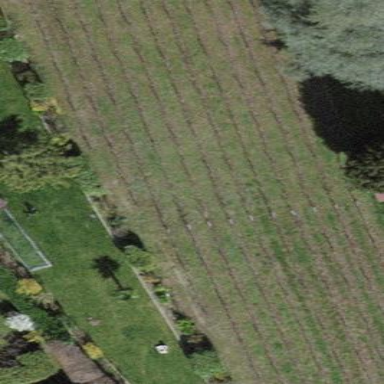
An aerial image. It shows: Beautiful vineyard in the countryside.